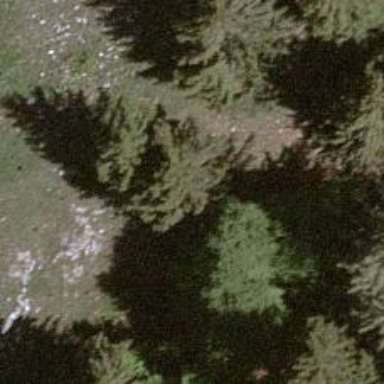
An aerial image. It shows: Beautiful tree in nature.